Question: I'm trying to find tools to render a group of overlapping shapes so that within the group the fill acts as opaque (so the overlapped circle outlines are not shown), but at the same time the fills of group members are transparent to any background layers underneath.
I hope this picture will make it clearer:

What I'm able to accomplish is a bunch of circles with empty fills (d in the image). What I would like to achieve (h in the image) is circle outlines being hidden in the overlaps so that the layering in the outlined circle group is clear, but the group as a whole having a transparent fill so that the background layer (blue-filled bubbles in the picture) is visible.
The perimeter of the circles in the group would be determined by data and possibly dynamic so I guess they need to be identifiable as separate objects, so I cannot turn them into some kind of compound path to get what I need.
From what I found, this cannot be done in SVG or CSS alone, so I wonder if there is some knock-out filter or any kind of solution within Pixi.js or general WebGL that would allow me to set a different transparency behaviour within the layer and different towards other layers.
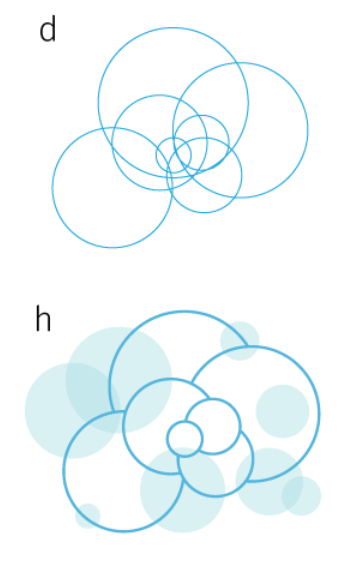
Answer: Something like this perhaps.
You can add more circles as desired. The mask circles overlap each other but as a whole when applied to the rectangle the masked parts are transparent.
'''
<svg xmlns="http://www.w3.org/2000/svg" xmlns:xlink="http://www.w3.org/1999/xlink"
width="100%" height="100%" viewBox="0 0 200 200" >
<defs>
<mask id="circle-mask" width="1" height="1" maskContentUnits="objectBoundingBox" maskUnits="objectBoundingBox">
<circle cx="0.2" cy="0.2" r="0.1" stroke="white" stroke-width="0.01"/>
<circle cx="0.3" cy="0.3" r="0.1" stroke="white" stroke-width="0.01"/>
</mask>
</defs>
<circle cx="30" cy="60" r="20" fill="blue" fill-opacity="0.5"/>
<rect width="200" height="200" mask= "url(#circle-mask)" fill="blue"/>
</svg>
'''